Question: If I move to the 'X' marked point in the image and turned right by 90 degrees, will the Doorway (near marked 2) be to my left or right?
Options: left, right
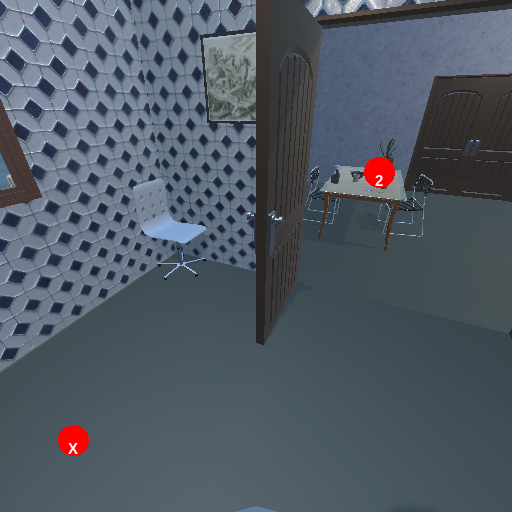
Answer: left